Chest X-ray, AP view. Patient: 30 years old, sex F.
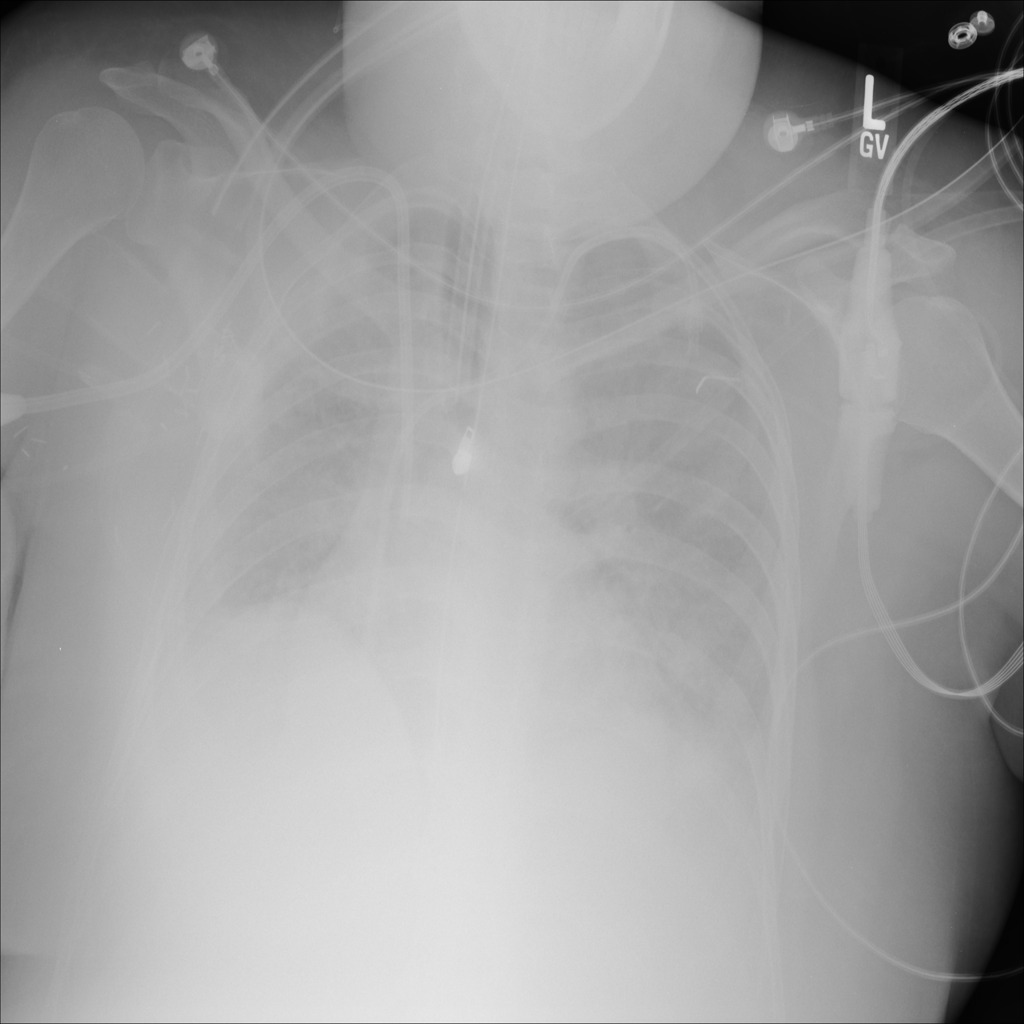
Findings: No Finding